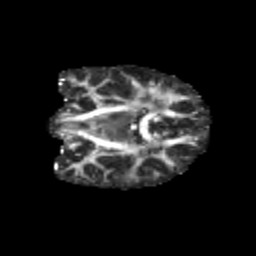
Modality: FA
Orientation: coronal
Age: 11
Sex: male
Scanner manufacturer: siemens
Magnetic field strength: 3 T
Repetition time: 3.8 s
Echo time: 0.07 s